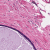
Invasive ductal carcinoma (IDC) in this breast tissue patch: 0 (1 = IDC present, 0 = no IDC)